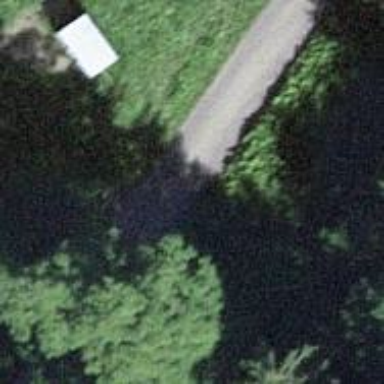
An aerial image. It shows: Culvert tunnel.